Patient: sex M, age 73
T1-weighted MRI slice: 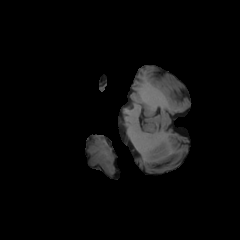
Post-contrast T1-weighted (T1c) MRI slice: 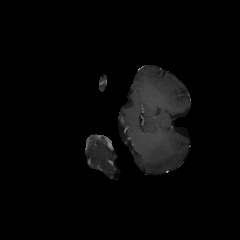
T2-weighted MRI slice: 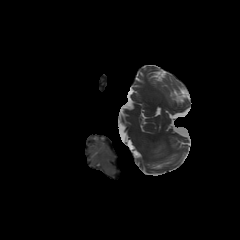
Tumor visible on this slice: no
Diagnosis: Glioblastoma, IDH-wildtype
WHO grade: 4